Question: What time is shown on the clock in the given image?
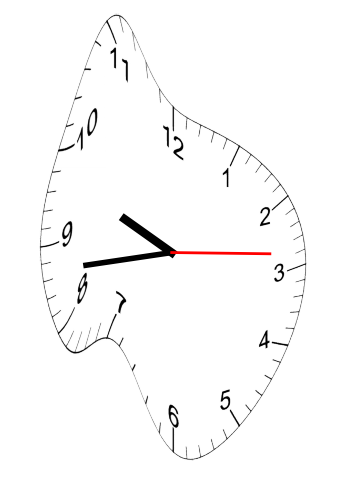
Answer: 09:43:14